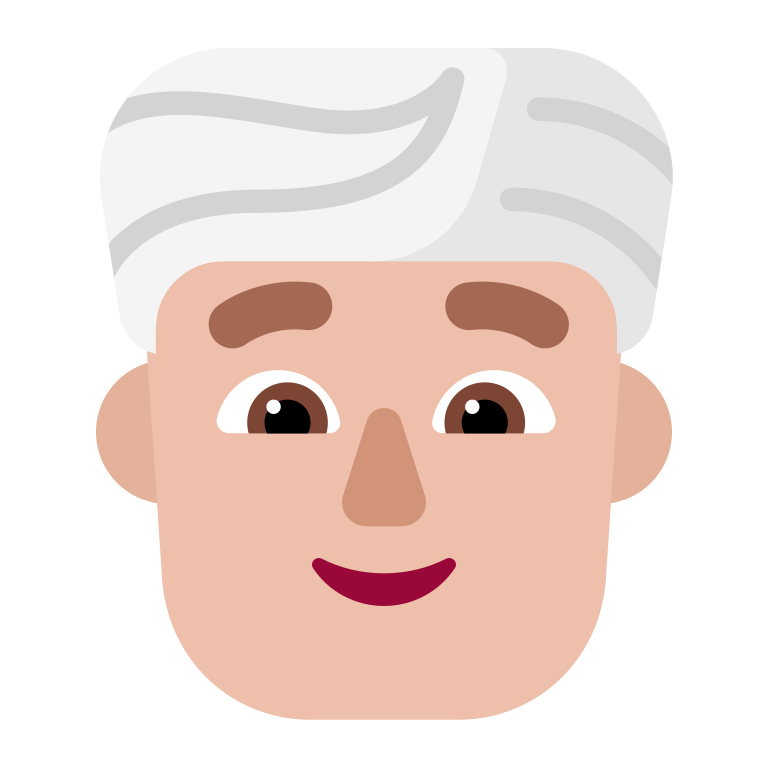
man wearing turban flat  light